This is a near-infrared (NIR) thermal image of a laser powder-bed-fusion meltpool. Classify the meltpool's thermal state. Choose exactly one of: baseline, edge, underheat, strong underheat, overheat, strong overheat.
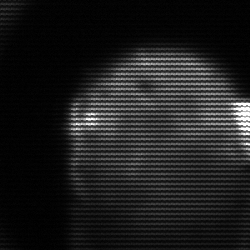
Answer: edge